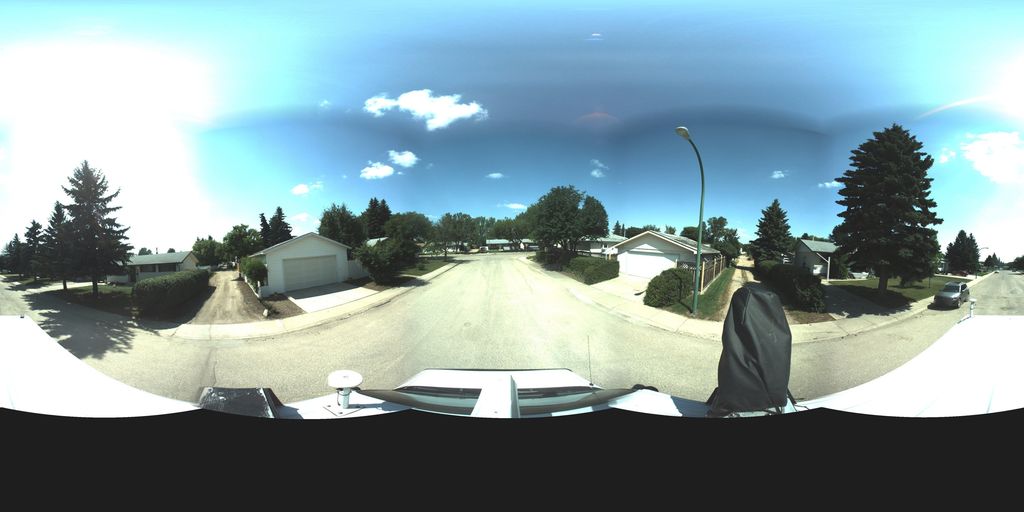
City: saskatoon